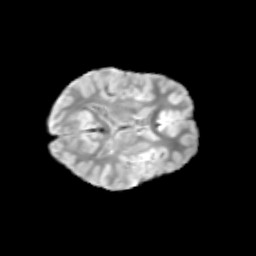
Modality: T2w
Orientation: axial
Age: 10
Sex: male
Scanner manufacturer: siemens
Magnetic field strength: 3 T
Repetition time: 3.8 s
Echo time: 0.07 s